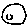
Label: moon